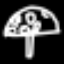
Label: mushroom